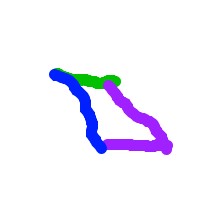
Shape: parallelogram